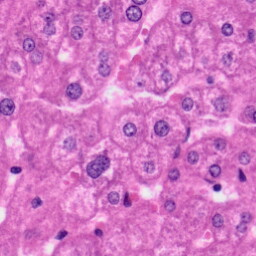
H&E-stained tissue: Liver